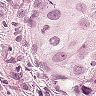
Metastatic tissue present: yes